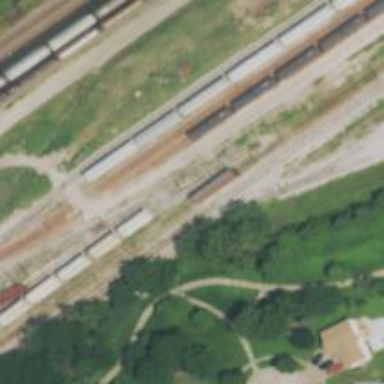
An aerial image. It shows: Railway yard used for servicing trains.